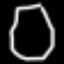
Label: octagon